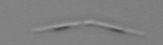
Label: Leptocylindrus